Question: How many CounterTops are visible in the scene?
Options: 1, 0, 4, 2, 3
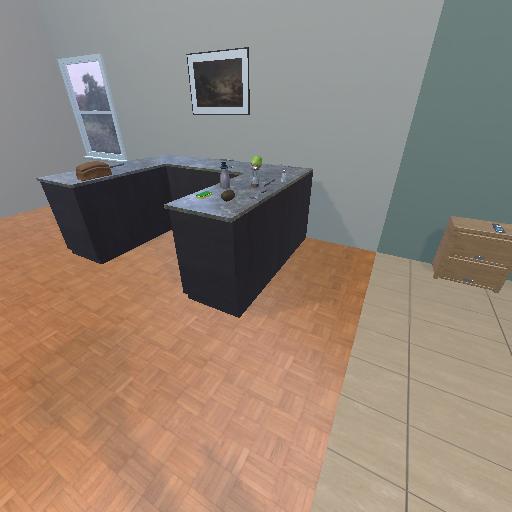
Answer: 1